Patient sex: F
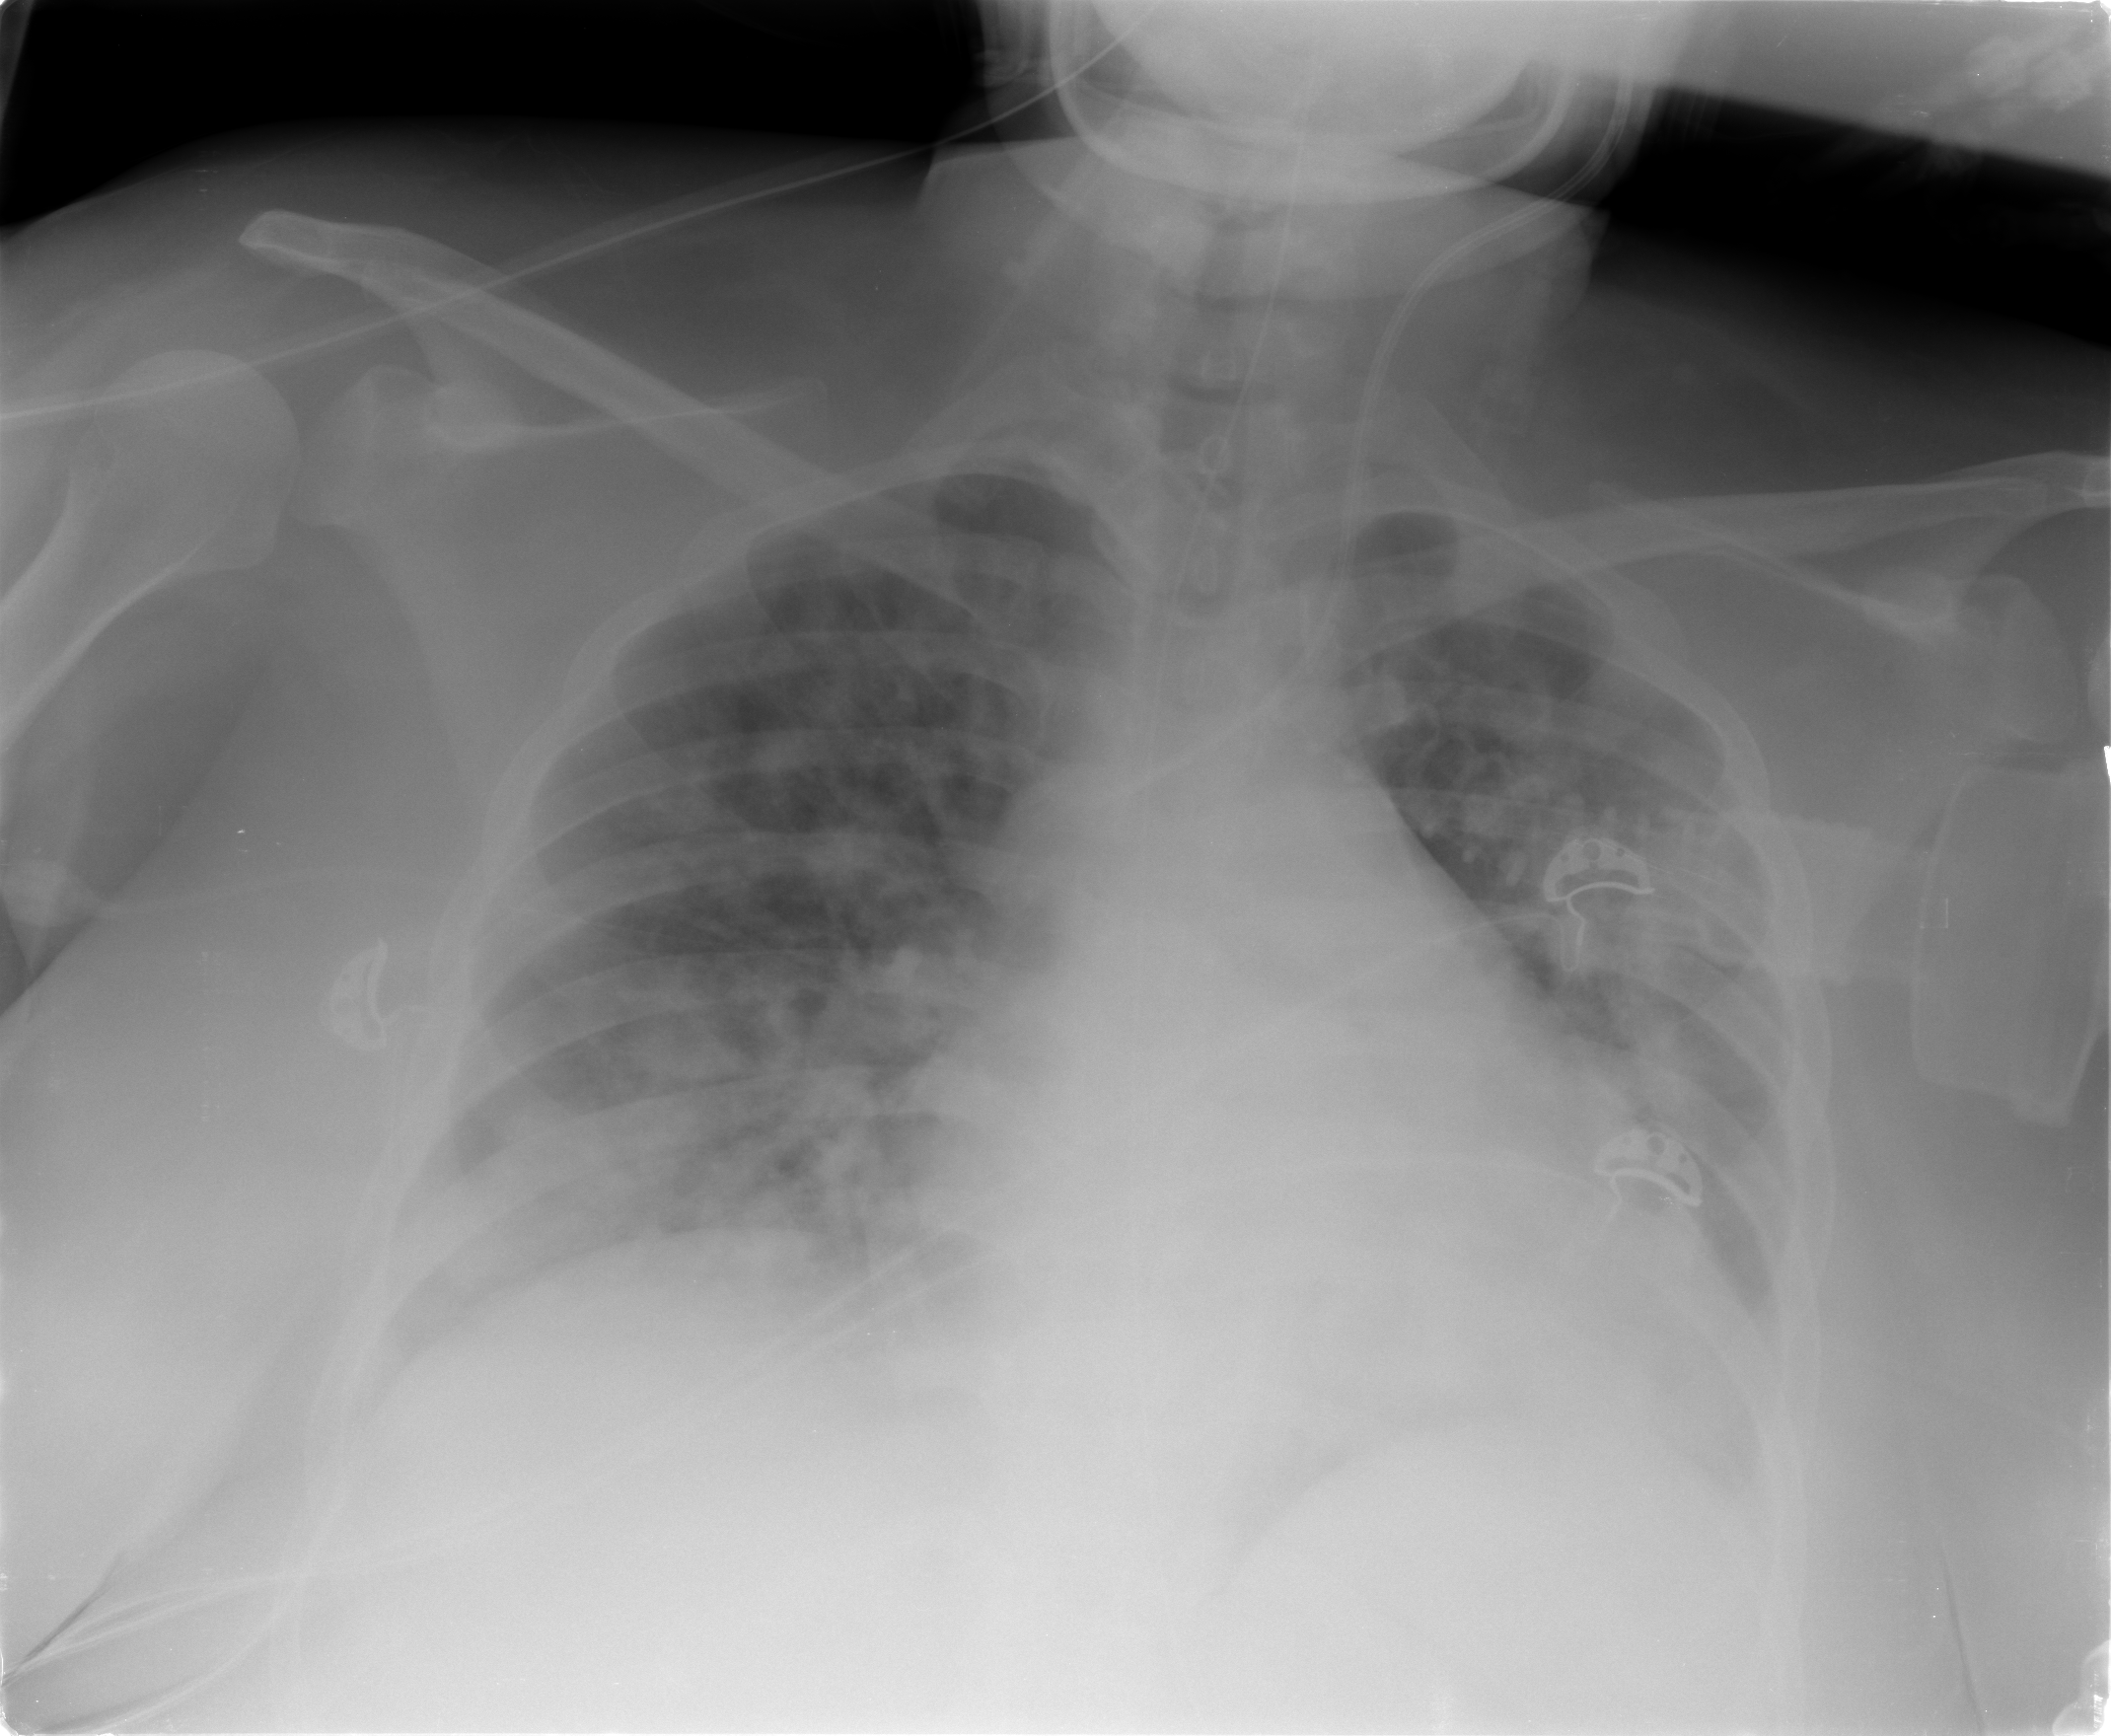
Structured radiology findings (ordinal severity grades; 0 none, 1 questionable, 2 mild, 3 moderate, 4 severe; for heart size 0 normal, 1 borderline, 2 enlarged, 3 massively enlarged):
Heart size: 2
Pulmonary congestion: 3
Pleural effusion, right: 2
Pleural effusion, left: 1
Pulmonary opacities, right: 3
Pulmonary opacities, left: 2
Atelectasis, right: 2
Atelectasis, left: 2